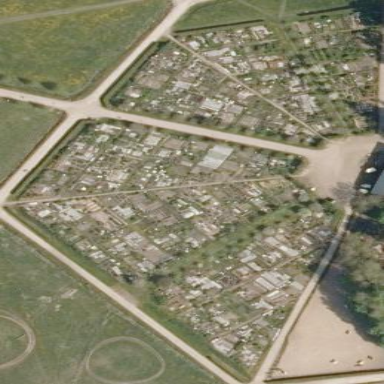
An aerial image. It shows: Allotments area.